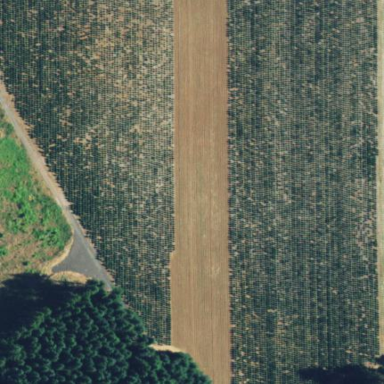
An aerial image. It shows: Plant nursery specializing in growing Christmas trees.